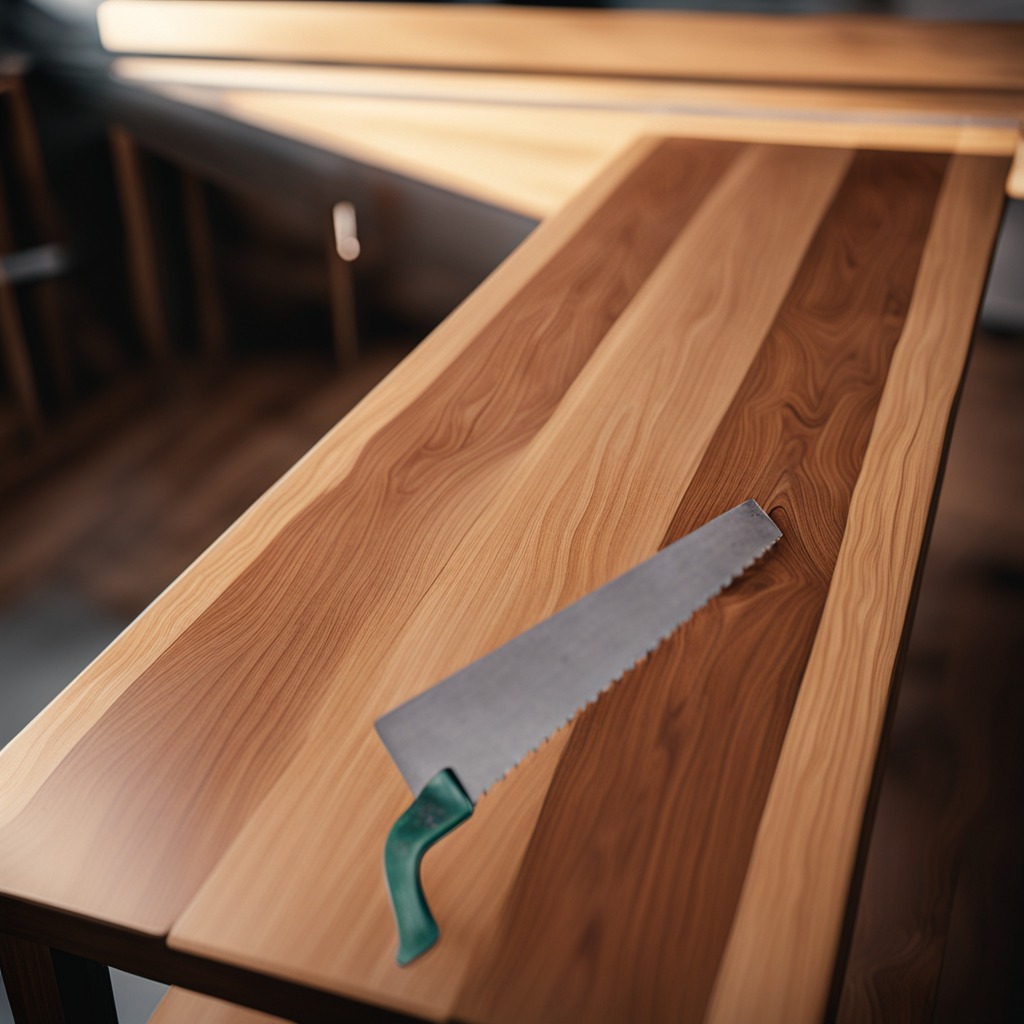
A metal saw is lying on a wooden table in a carpentry studio.